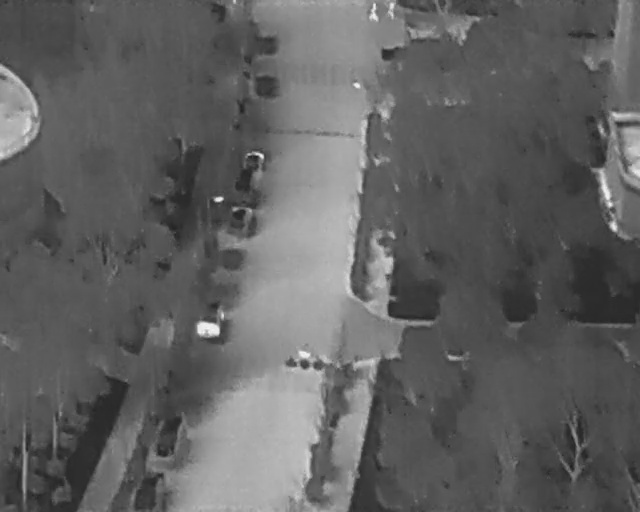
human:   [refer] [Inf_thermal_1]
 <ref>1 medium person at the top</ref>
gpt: <box>[[56, 1, 60, 3, 2]]</box>

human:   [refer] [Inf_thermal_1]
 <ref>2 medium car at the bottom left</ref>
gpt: <box>[[19, 92, 26, 99, 2], [22, 82, 30, 87, 17]]</box>

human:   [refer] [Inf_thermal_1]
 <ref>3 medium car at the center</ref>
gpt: <box>[[29, 59, 35, 65, 2], [34, 40, 40, 45, 12], [35, 30, 42, 35, 12]]</box>